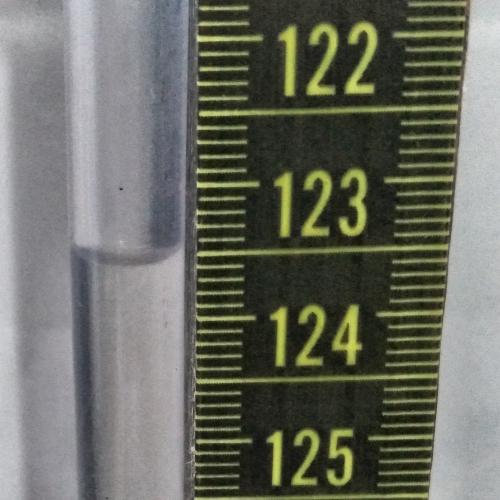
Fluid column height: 123.5 cm